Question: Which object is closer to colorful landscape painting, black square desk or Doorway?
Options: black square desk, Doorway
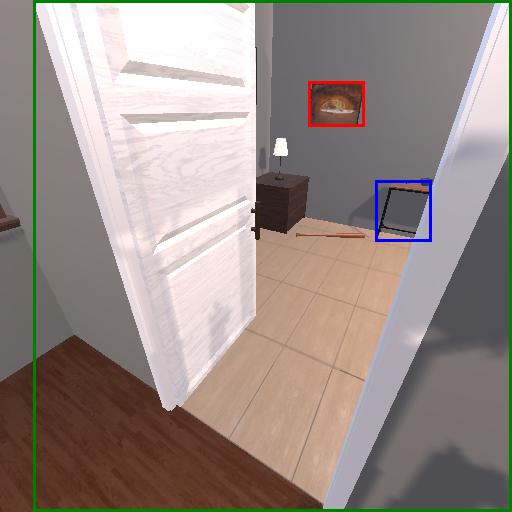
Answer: black square desk